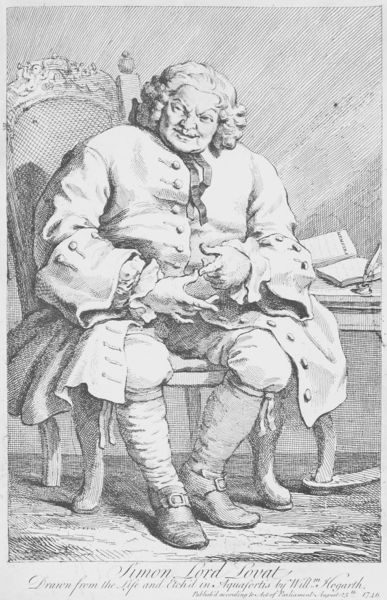
Titel: Simon Lord Lovat
Künstler: William Hogarth
Schlagwörter: feder, kopf, mann, sitzen, grau, haar, schwarz, skizze, stuhl, tisch, weiss, zeichnung, rock, schleife, alt, jacke, band, barock, falten, gesicht, bildnis, porträt, haare, mantel, reich, sessel, sitzend, knopf, locke, locken, perücke, schrift, sitz, schuhe, könig, dick, grimmig, sitzt, knöpfe, lachen, buch, radierung, stich, lockig, schriftsteller, bleistift, schuh, skeptisch, kniebundhose, lord, schnallenschuhe, schnallen, perrücke, tsich, sinnen, lachend, feist, zählen, korpulent, rechnen, roc, verschlagen, leibrock, lovat, geizig, sitzhen